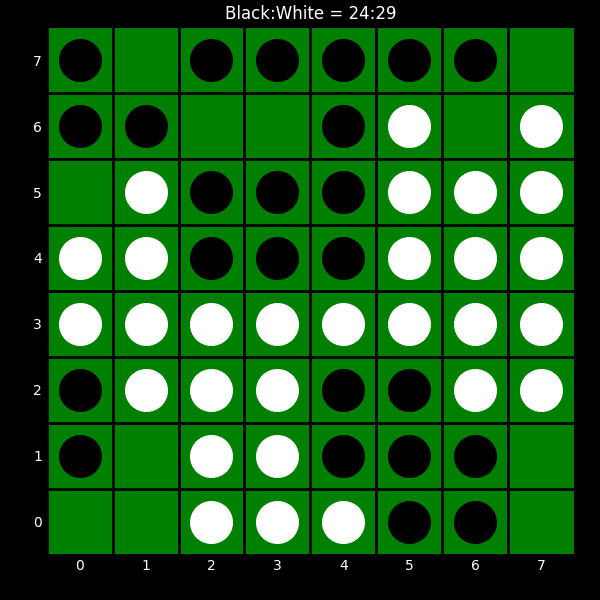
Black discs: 24
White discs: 29